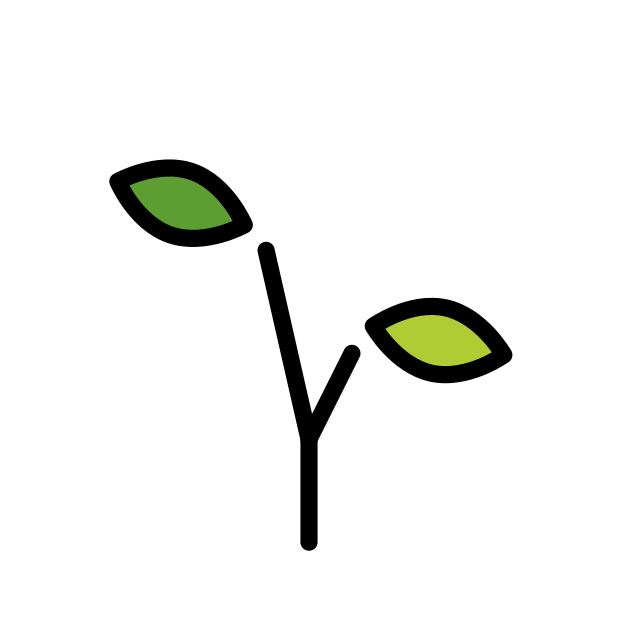
seedling